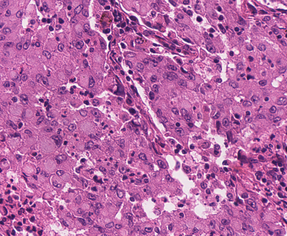
Tumor epithelial tissue: yes
Tumor-associated stroma tissue: yes
Normal tissue: no